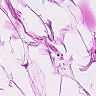
Metastatic tissue present: no